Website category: sports
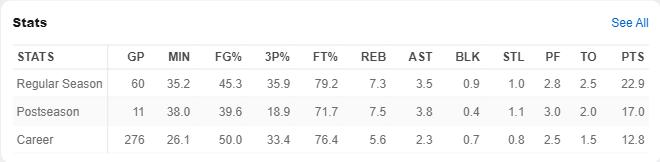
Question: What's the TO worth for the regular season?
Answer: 2.5

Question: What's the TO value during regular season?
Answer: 2.5

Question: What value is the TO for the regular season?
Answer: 2.5

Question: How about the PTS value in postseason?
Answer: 17.0

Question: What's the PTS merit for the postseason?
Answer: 17.0

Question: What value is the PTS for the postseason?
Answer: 17.0

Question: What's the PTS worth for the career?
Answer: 12.8

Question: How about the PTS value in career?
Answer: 12.8

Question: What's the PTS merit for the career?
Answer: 12.8

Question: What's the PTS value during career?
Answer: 12.8

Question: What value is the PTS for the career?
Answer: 12.8

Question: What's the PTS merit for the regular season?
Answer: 22.9

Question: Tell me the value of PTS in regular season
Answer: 22.9

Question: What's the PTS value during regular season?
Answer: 22.9

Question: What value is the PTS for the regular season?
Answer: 22.9